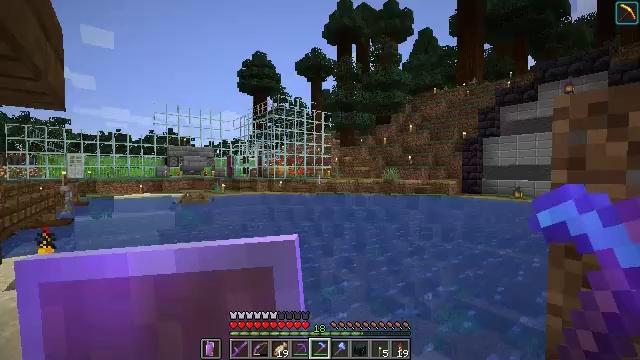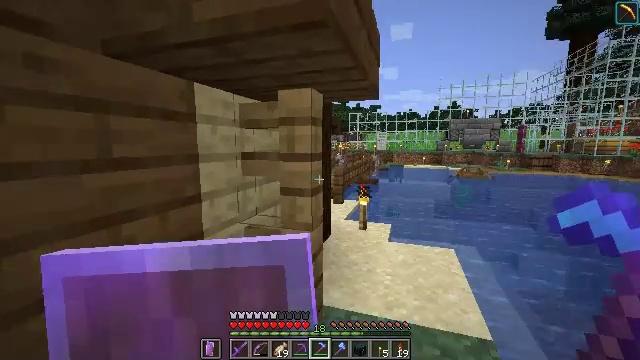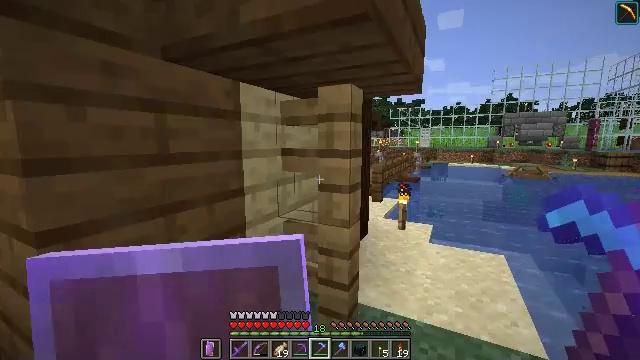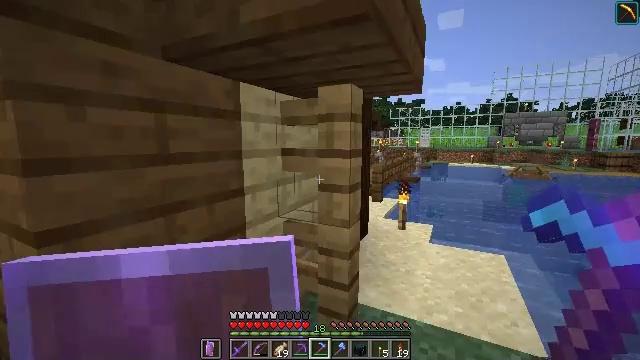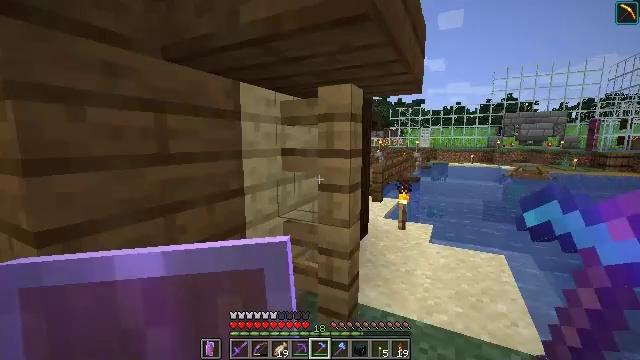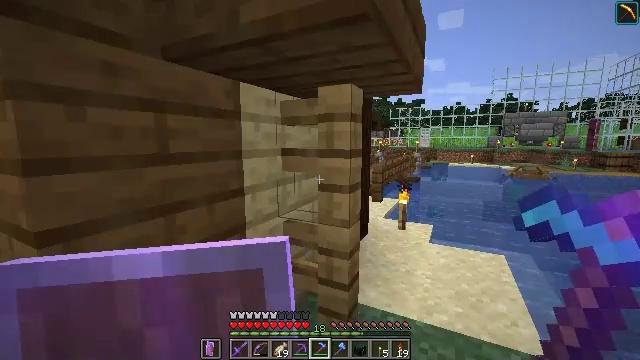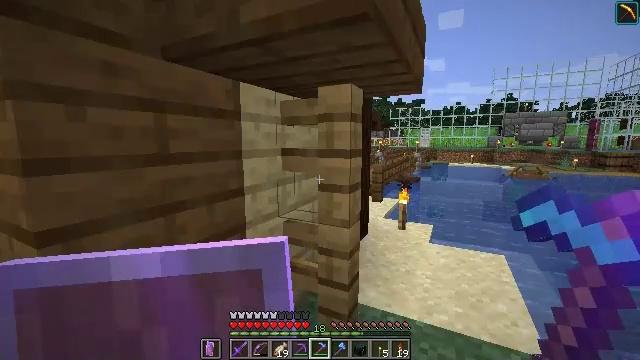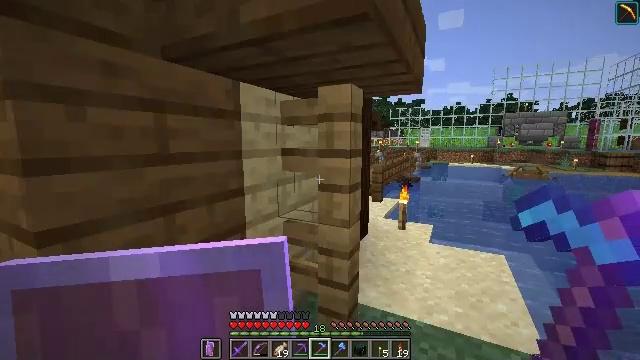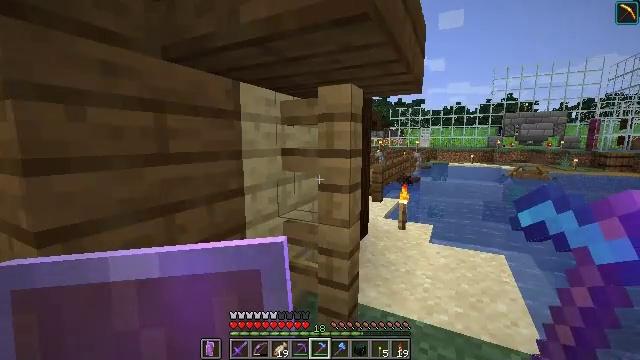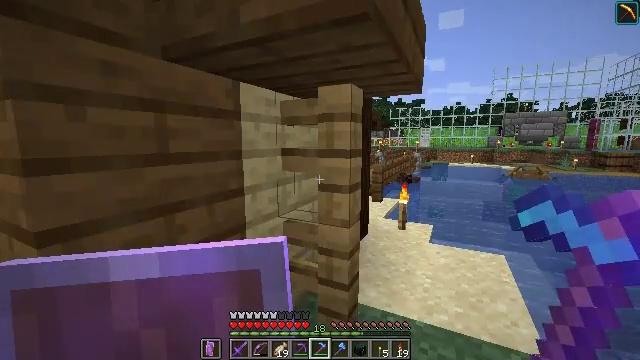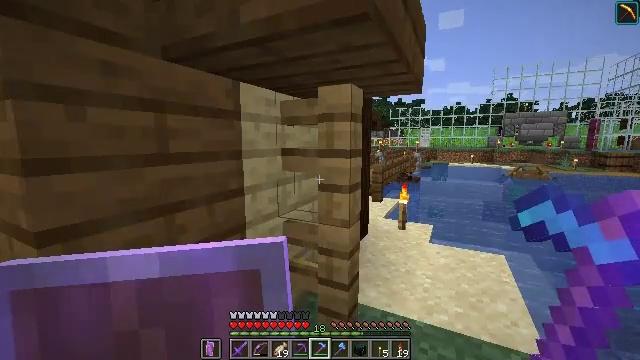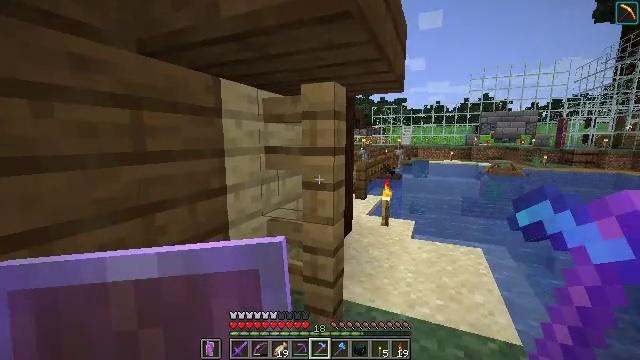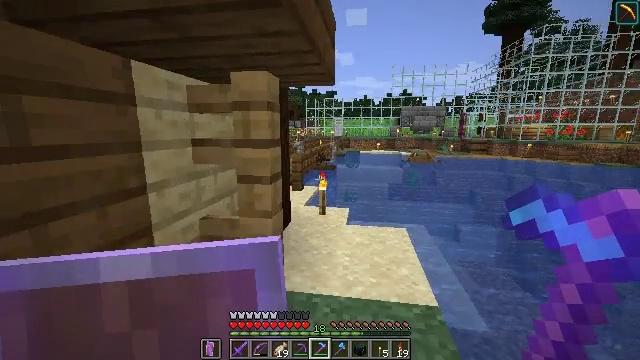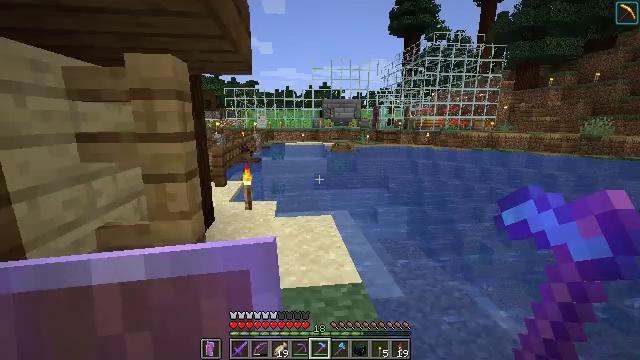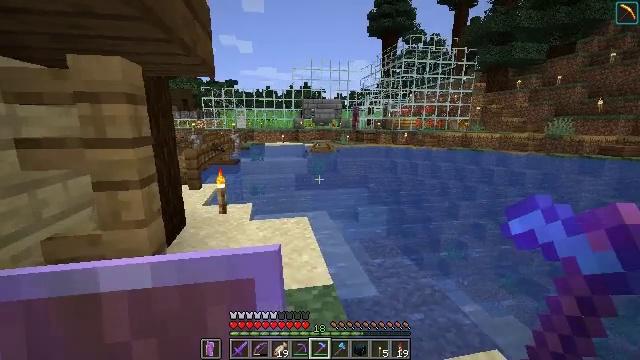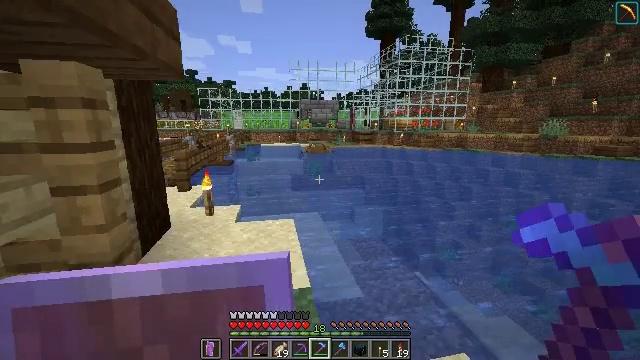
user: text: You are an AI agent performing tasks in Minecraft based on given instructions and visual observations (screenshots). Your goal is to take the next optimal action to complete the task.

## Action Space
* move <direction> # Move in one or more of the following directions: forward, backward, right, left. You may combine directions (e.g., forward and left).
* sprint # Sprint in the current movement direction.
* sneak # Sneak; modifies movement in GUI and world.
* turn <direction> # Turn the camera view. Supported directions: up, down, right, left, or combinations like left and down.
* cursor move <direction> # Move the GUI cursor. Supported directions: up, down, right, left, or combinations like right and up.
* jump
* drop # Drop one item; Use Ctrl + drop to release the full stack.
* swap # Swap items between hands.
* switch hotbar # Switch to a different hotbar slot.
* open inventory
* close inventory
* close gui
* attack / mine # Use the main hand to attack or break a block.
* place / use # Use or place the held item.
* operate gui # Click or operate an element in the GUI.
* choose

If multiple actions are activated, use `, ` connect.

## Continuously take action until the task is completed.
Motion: motion action
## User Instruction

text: Collect jungle leaves by breaking them.
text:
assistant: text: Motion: turn left and down
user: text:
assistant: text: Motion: turn left
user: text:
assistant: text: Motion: no_op
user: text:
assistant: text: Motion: no_op
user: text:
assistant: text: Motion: no_op
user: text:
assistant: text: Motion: no_op
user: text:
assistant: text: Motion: no_op
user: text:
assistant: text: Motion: no_op
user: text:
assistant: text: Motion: no_op
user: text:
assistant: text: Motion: no_op
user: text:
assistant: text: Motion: turn right
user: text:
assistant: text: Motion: turn right and down
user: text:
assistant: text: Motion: move right, turn right and down
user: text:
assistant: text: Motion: move right, turn right
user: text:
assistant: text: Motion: move right
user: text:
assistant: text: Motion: move forward and move right
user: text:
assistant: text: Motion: move forward
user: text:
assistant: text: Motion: move forward
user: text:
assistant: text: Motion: move forward, turn left
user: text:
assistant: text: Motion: move forward, turn left
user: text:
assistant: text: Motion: move forward, turn left and up
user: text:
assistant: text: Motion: move forward, turn left
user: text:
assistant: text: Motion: move forward
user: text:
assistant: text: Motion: move forward
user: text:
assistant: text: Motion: move forward
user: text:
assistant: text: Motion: move forward
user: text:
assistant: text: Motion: move forward
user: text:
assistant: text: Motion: move forward, sprint
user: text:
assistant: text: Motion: move forward, sprint
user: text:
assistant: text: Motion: move forward, sprint, turn left